九年级 · 画法几何学
如图, 点 $P$ 是等边三角形 $A B C$ 的 $A C$ 边上的动点 $\left(0^{\circ}<\angle A B P<30^{\circ}\right)$, 作 $\triangle A B C P$的外接圆 $\odot O$ 交 $A B$ 于 $D$. 点 $E$ 是 $\odot O$ 上一点, 且 $P D=P E$, 连接 $D E, B E, C E$, 且 $D E$交 $B P$ 于 $F$.

(1)求证: $\angle A D E=\angle B E C$;

(2)当点 $P$ 运动变化时, $\angle B F D$ 的度数是否变化? 若变化, 请说明理由; 若不变, 求 $\angle B F D$ 的度数;

(3)探究线段 $B F, C E, E F$ 间的数量关系, 并证明.


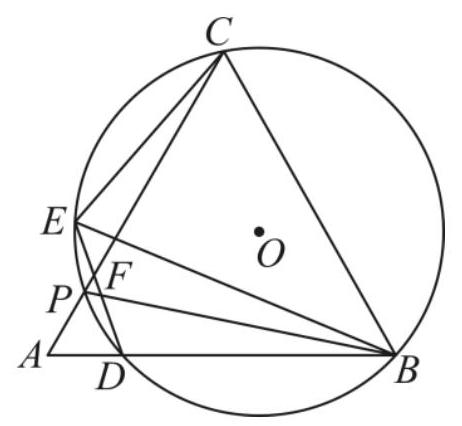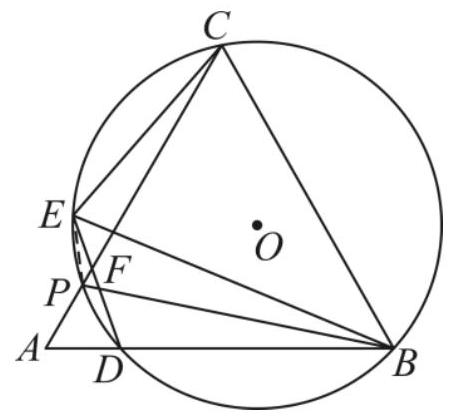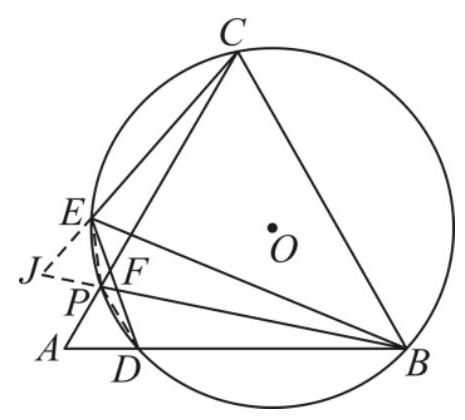
答案:  (1)见解析

(2) $\angle B F D$ 的度数不变, 为 $60^{\circ}$

(3) $B F=C E+E F$, 理由见解析

解析: (1) 连接 $P E$, 根据等边三角形的性质可得 $A B=B C, \angle A=\angle A C B=60^{\circ}$, 再利用同弧所对的圆周角相等可得 $\angle P E B=\angle A C B=60^{\circ}$, 从而可得 $\angle A=\angle P E B$, 然后利用等弧所对的圆周角相等可得 $\angle P B D=\angle P B E$, 从而利用 $A A S$ 证明 $\triangle A B P \cong \triangle E B P$, 进而可得 $A B=E B$,最后利用等量代换可得 $E B=B C$, 从而可得 $\angle E C B=\angle C E B$, 再利用圆内接四边形对角互补以及平角定义可得 $\angle A D E=\angle E C B$ ，即可解答;

（2）根据等弧所对的圆周角相等可得 $\angle D E P=\angle E B P$, 然后利用三角形的外角性质可得 $\angle B F D=\angle P E B=60^{\circ}$, 即可解答.

(3) 延长 $C E, B P$ 交于点 $J$, 先证明 $\triangle J E F$ 是等边三角形, 然后证明 $\triangle J P C \cong \triangle F D B$ 即可得出结论.

【详解】(1) 证明：连接 $P E$, 如图所示,

$\because \triangle A B C$ 是等边三角形,

$\therefore A B=B C, \angle A=\angle A C B=60^{\circ}$,

$\therefore \angle P E B=\angle A C B=60^{\circ}$,

$\therefore \angle A=\angle P E B$,

$\because P D=P E$,

$\therefore \angle P B D=\angle P B E$,

$\because B P=B P$,

$\therefore \triangle A B P \cong \triangle E B P(\mathrm{AAS})$,

$\therefore A B=E B$,

$\therefore E B=B C$,

$\therefore \angle E C B=\angle C E B$,

$\because$ 四边形 $E D B C$ 是圆内接四边形,

$\therefore \angle E C B+\angle E D B=180^{\circ}$,

$\because \angle E D B+\angle A D E=180^{\circ}$,

$\therefore \angle A D E=\angle E C B$,

$\therefore \angle A D E=\angle B E C$;

（2）解: 当点 $P$ 运动时, $\angle B F D$ 的度数不会变化, 理由如下:

$\because P D=P E$,

$\therefore \angle D E P=\angle E B P$,

$\because \angle B F D=\angle E B P+\angle D E B$,

$\therefore \angle B F D=\angle D E P+\angle D E B$

$=\angle P E B$

$=60^{\circ}$,

$\therefore \angle B F D$ 的度数为 $60^{\circ}$.

当点 $P$ 运动时, $\angle B F D$ 的度数不会变化.

(3) 解: $B F=E F+E C$, 理由如下:

延长 $C E, B P$ 交于点 $J$,

$\because \angle A B C+\angle C E D=180^{\circ}, \angle J E F+\angle C E D=180^{\circ}$,

$\therefore \angle J E F=\angle A B C=60^{\circ}$,

$\because \angle J F E=\angle B F D=60^{\circ}$,

$\therefore \triangle J E F$ 是等边三角形,

$\therefore E F=J E$,

在 $\triangle J P C$ 和 $\triangle A P B$ 中,

$\angle J P C=\angle A P B, \angle J=\angle A=60^{\circ}$,

$\therefore \angle J C P=\angle P B A$,

连接 $P D$,

$\because$ 四边形 $C P D B$ 是圆的内接四边形,

$\therefore \angle P C B+\angle P D B=180^{\circ}$,

$\because \angle P D B+\angle A D P=180^{\circ}$,

$\therefore \angle A D P=\angle P C B=60^{\circ}$,

$\because \angle A=60^{\circ}$,

$\therefore \triangle A D P$ 是等边三角形,

$\therefore A D=A P$,

$\therefore A C-A P=A B-A D$, 即 $P C=D B$,

在 $\triangle J P C$ 和 $\triangle F D B$ 中,

$\left\{\begin{array}{c}\angle J=\angle B F D=60^{\circ} \\ \angle J C P=\angle F D B \\ P C=D B\end{array}\right.$,

$\therefore \triangle J P C \cong \triangle F D B(\mathrm{AAS})$,

$\therefore B F=J C$,

$\therefore B F=J C=J E+E C=E F+E C$,

即 $B F=E F+E C$.

【点睛】本题考查了三角形的外接圆与外心, 全等三角形的判定与性质, 圆周角定理, 圆心角、弧、弦的关系, 等边三角形的性质, 圆内接四边形的性质, 根据题目的已知条件并结合图形添加适当的辅助线构造全等三角形是解题的关键.